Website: apple
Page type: customer-info-address
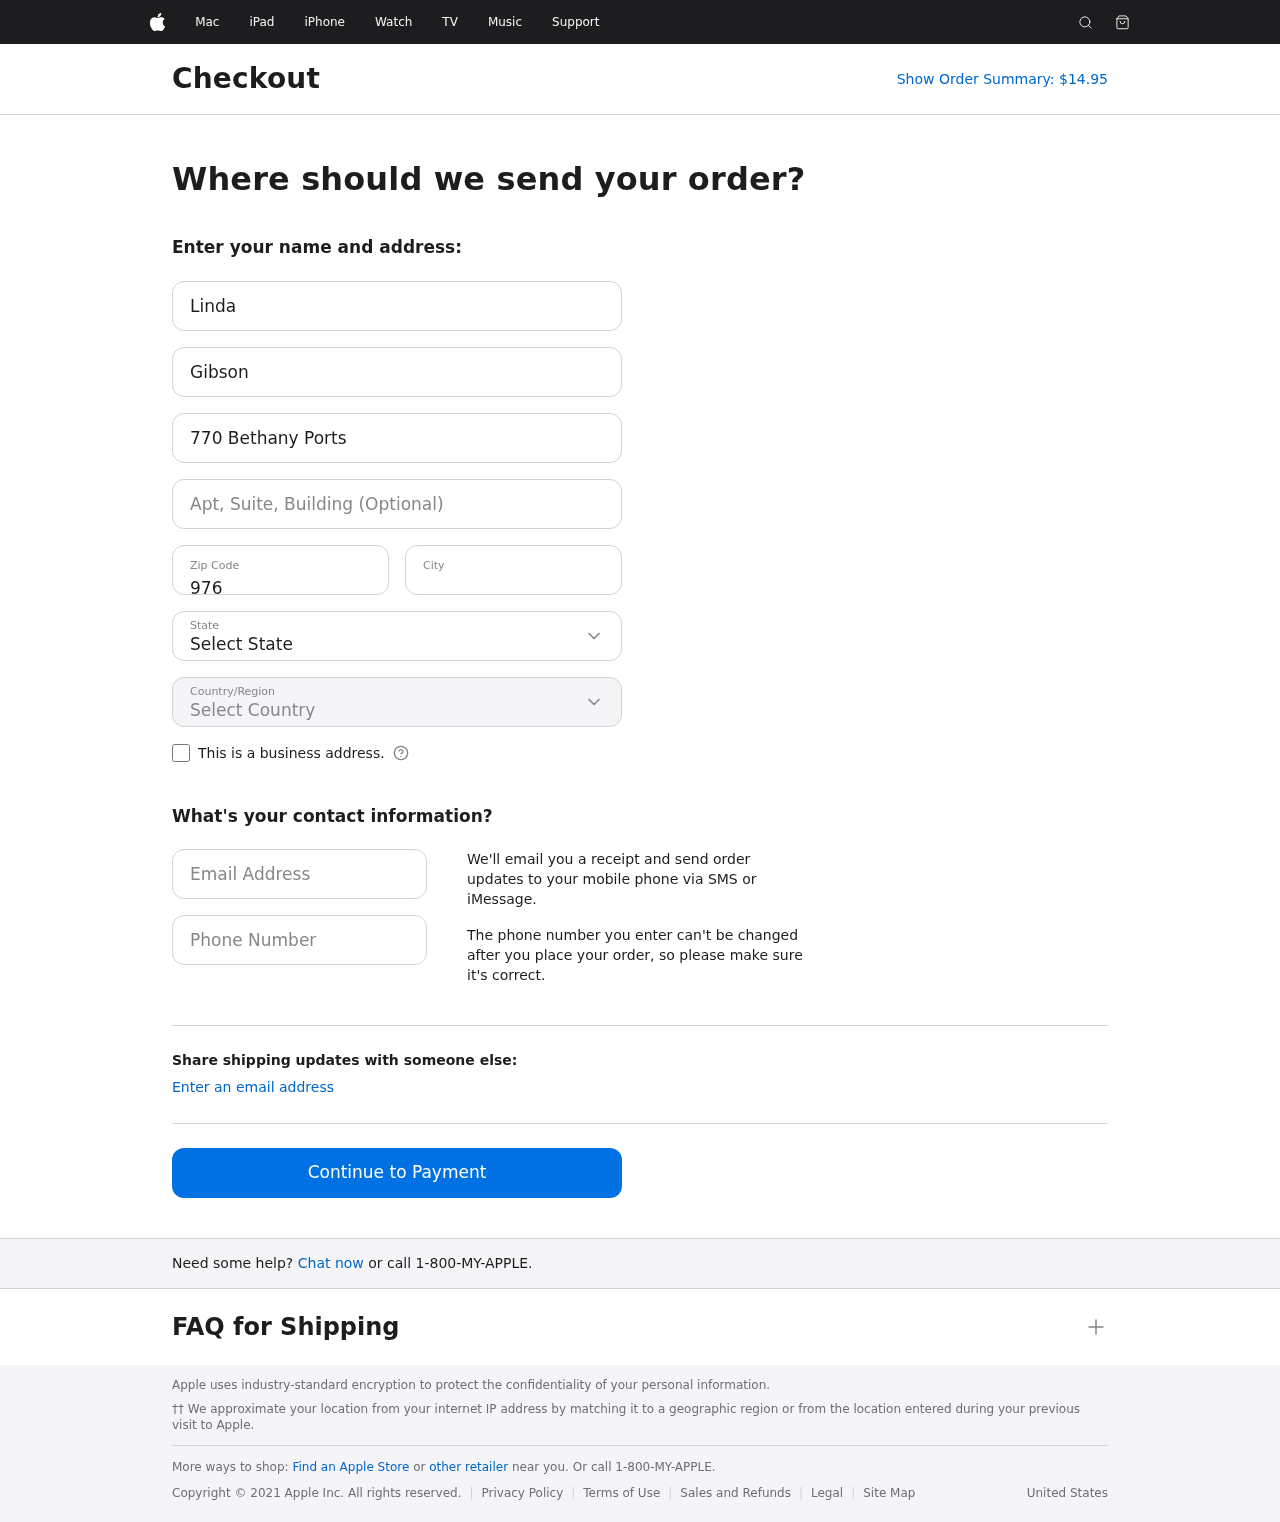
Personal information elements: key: PII_CITY
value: Richardstad
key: PII_COUNTRY
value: United States
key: PII_EMAIL
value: linda.gibson@hotmail.com
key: PII_FIRSTNAME
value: Linda
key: PII_LASTNAME
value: Gibson
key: PII_PHONE
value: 3083787590
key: PII_POSTCODE
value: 97605
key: PII_STATE
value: Mississippi
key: PII_STREET
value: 770 Bethany Ports
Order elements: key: ORDER_TOTAL
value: Show Order Summary: $14.95